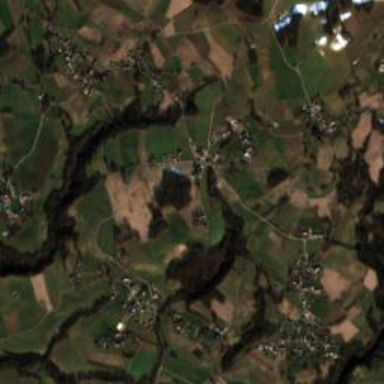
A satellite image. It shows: Village area.